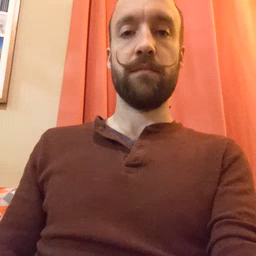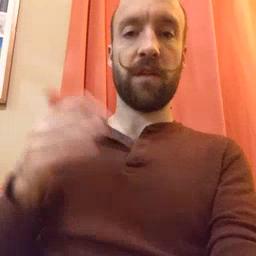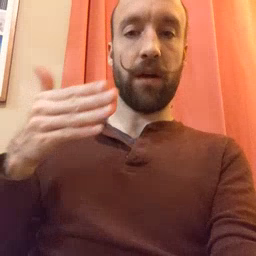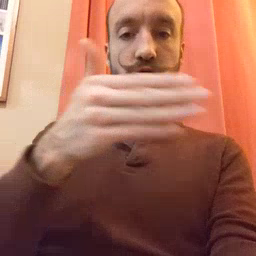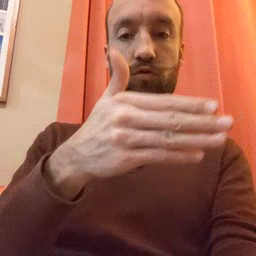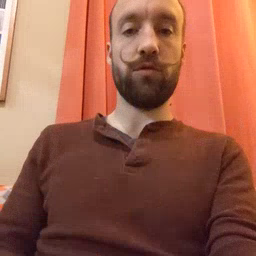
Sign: fish